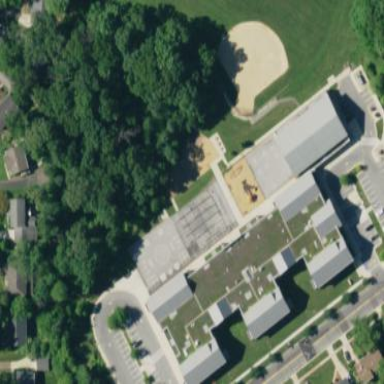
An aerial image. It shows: Schoolyard with asphalt surface.